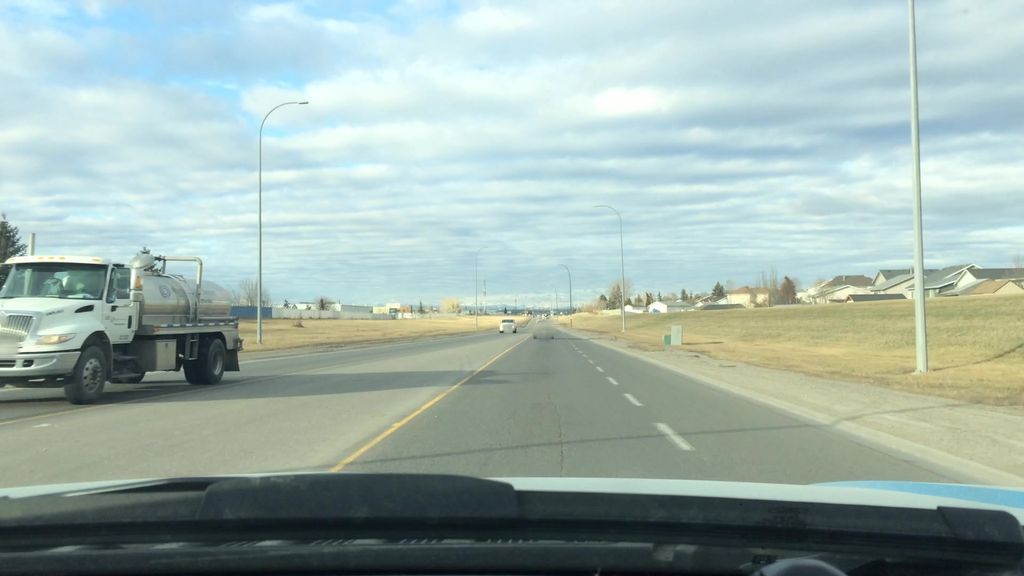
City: calgary